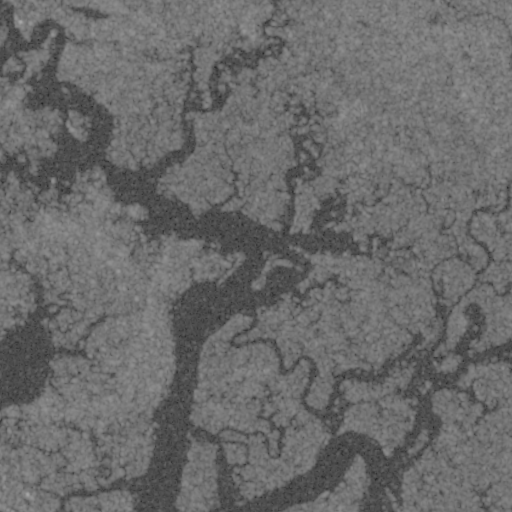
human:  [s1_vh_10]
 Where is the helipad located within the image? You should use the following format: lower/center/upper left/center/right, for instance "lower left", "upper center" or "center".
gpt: The helipad is located in the upper right of the image.
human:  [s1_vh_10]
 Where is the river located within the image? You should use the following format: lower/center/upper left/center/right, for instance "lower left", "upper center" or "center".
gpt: The river is located in the lower left of the image.
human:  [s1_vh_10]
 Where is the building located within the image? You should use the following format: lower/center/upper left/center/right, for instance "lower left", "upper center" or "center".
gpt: There is no building in the image.

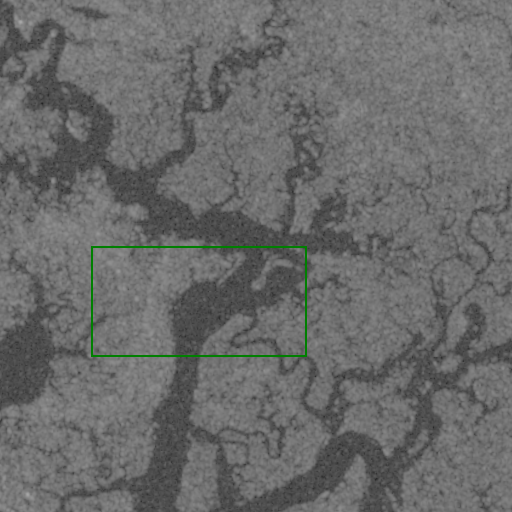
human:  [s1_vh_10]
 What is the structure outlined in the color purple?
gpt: There is no purple outline.
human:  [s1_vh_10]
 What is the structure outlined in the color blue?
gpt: There is no structure outlined in blue.